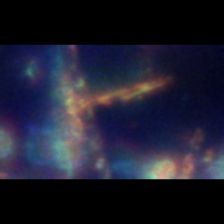
Taxon: Diatom_aggregate
Group: Diatoms